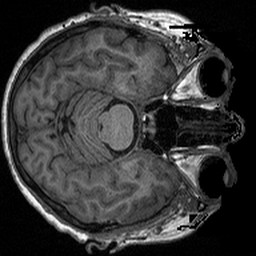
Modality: T1w
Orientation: axial
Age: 69
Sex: female